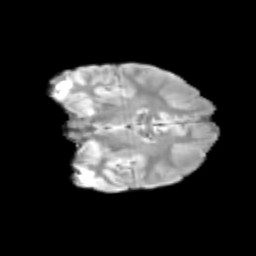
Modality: T2w
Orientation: coronal
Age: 11
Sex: male
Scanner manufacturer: siemens
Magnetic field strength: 3 T
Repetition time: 3.8 s
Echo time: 0.07 s